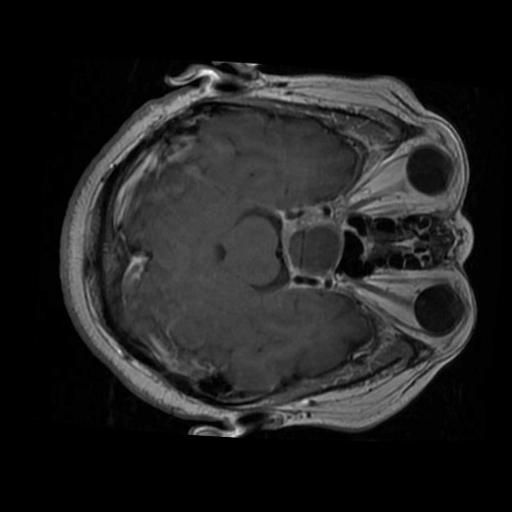
Label: brain_tumor